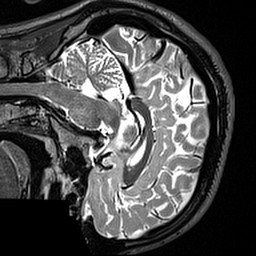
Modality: T2w
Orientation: sagittal
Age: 23
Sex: male
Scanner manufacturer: siemens
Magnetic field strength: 3 T
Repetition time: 3.2 s
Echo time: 0.567 s